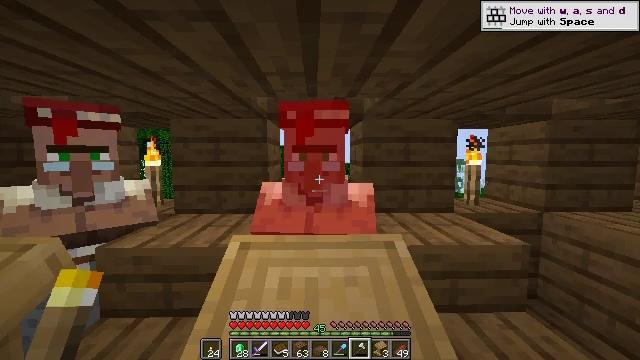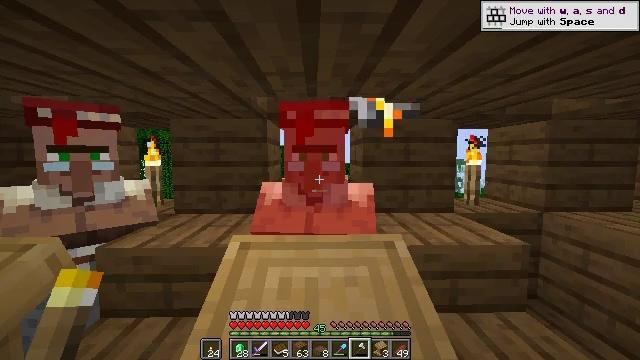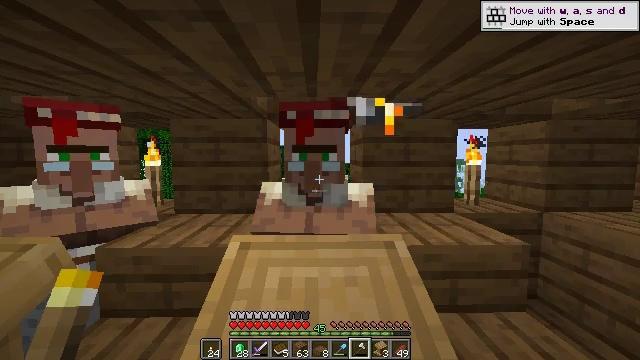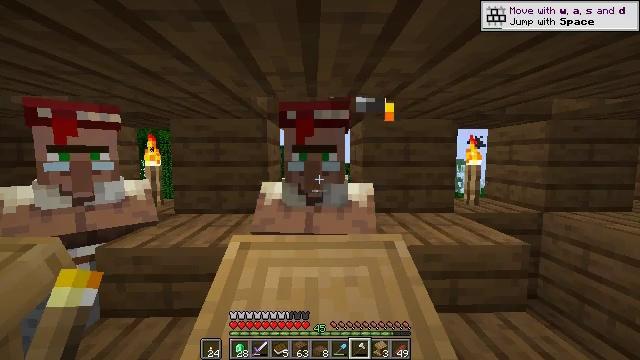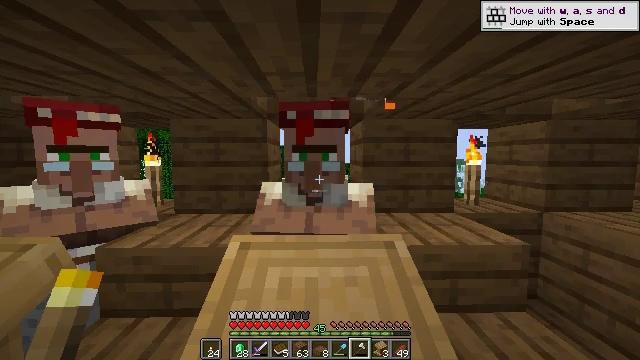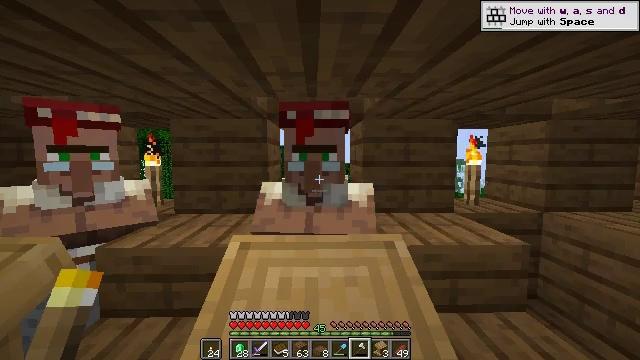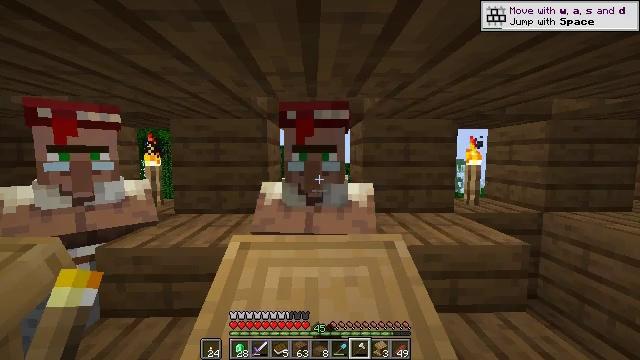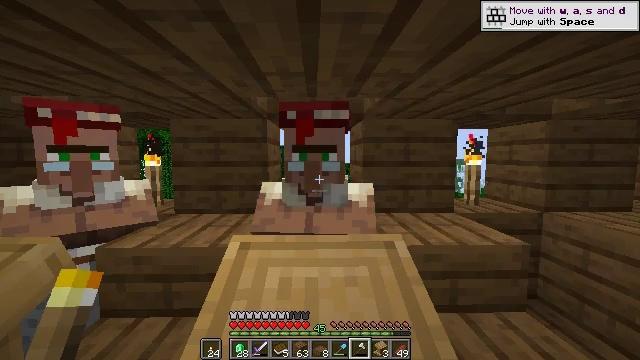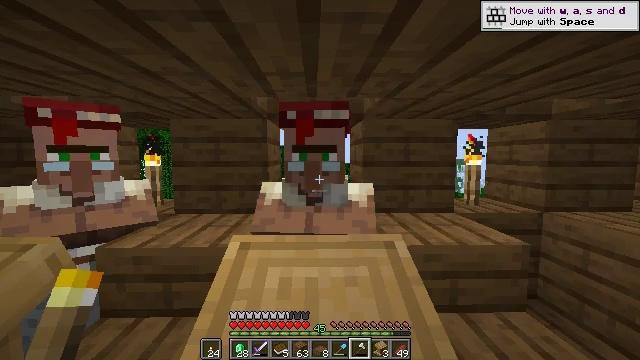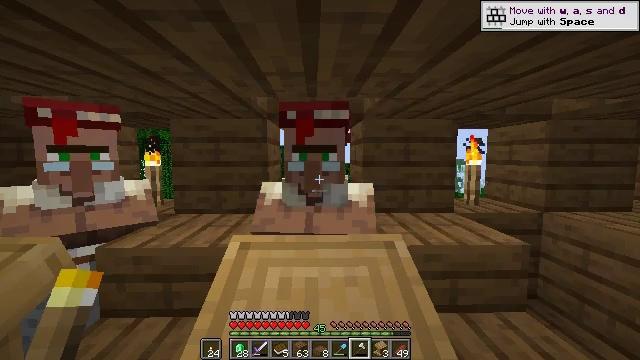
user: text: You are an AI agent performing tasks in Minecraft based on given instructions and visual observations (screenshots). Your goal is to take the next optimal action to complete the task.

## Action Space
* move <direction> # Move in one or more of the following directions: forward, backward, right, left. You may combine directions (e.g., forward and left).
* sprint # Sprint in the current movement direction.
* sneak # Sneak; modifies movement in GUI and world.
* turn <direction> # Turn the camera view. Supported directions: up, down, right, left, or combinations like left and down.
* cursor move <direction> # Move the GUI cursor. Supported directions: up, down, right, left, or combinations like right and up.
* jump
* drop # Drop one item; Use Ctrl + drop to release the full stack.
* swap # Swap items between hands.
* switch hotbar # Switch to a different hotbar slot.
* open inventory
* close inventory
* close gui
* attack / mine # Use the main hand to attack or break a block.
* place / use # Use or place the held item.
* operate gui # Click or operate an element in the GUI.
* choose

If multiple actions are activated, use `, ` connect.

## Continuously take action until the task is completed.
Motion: motion action
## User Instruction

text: Hunt the villager.
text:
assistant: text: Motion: attack / mine
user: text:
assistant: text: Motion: no_op
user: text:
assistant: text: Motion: no_op
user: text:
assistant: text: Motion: no_op
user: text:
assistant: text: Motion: attack / mine
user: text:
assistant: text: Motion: attack / mine
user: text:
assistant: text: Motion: attack / mine
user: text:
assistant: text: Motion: attack / mine
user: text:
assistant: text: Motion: attack / mine
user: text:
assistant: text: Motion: no_op